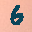
Label: 6